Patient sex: M
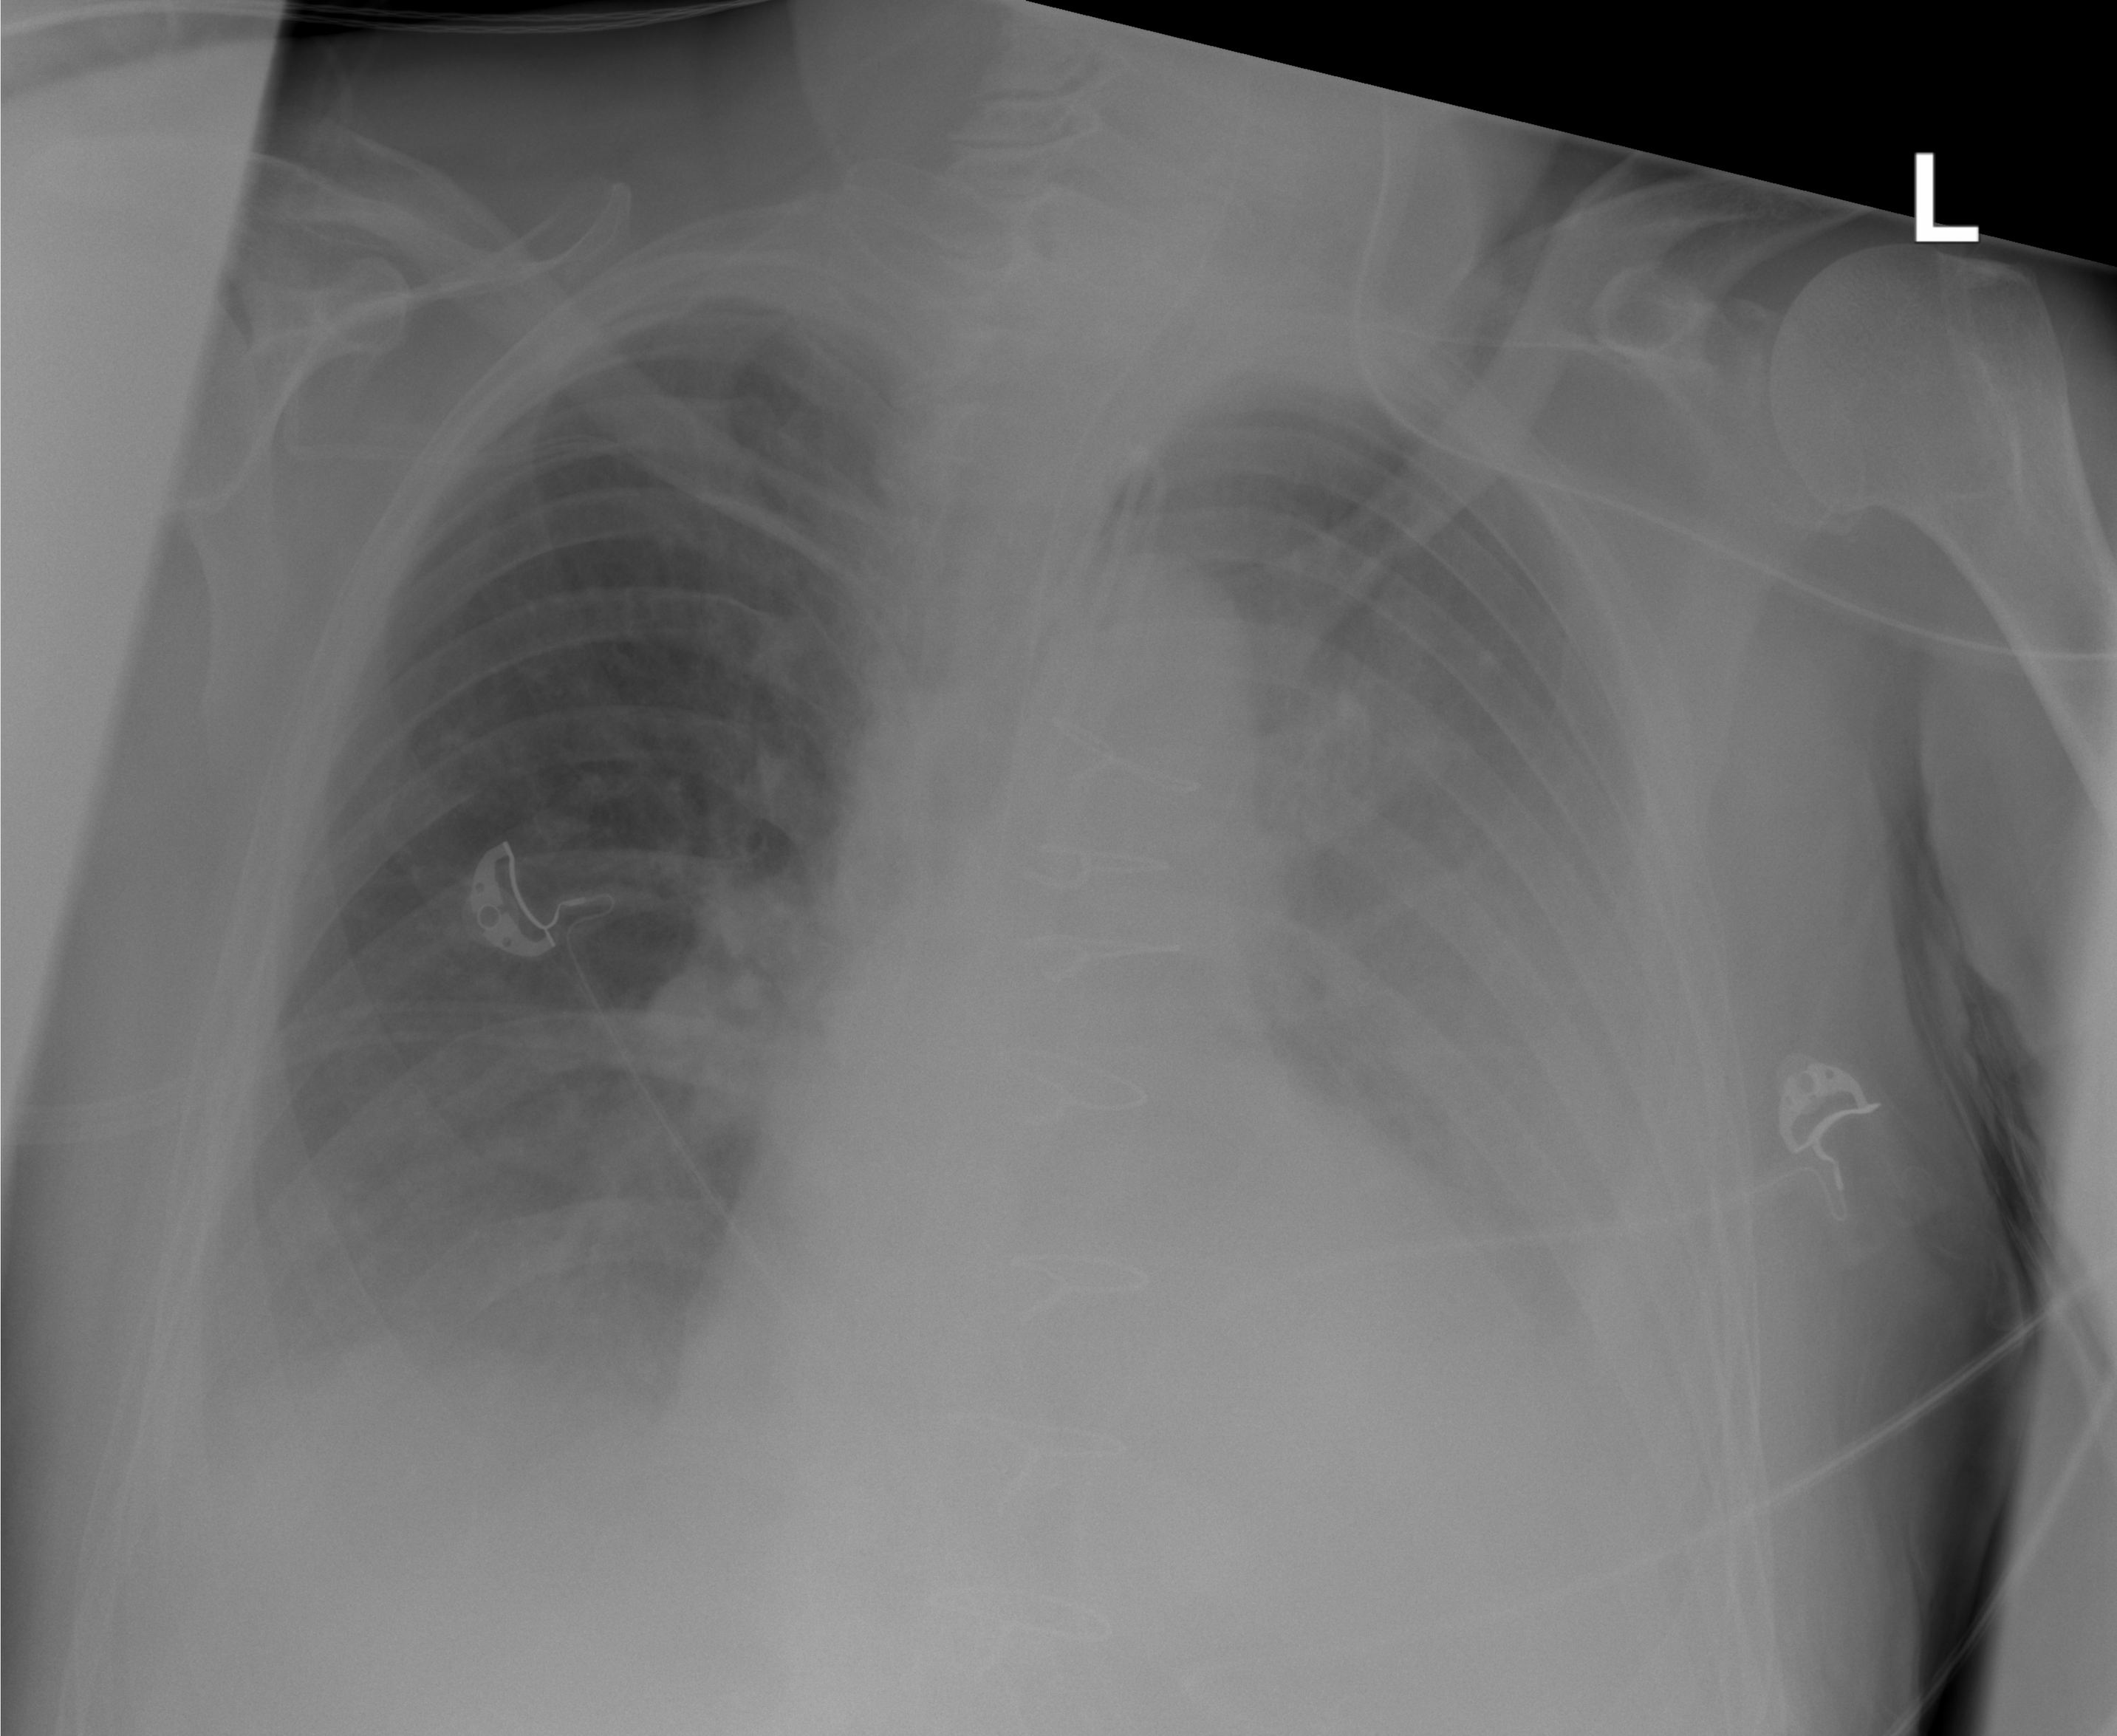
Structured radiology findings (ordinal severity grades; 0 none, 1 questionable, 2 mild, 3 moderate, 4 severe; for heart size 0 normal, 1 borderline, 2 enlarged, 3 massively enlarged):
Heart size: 2
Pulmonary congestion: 1
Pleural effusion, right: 1
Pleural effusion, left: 2
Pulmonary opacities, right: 0
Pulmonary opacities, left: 0
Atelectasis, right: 2
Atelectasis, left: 2